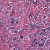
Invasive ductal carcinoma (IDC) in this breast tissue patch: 1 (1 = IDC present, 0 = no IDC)